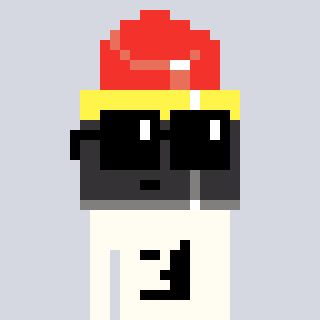
a pixel art character with square black sunglasses, a lipstick-shaped head and a grayscale-colored body on a cool background